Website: crate-barrel
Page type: address-validator
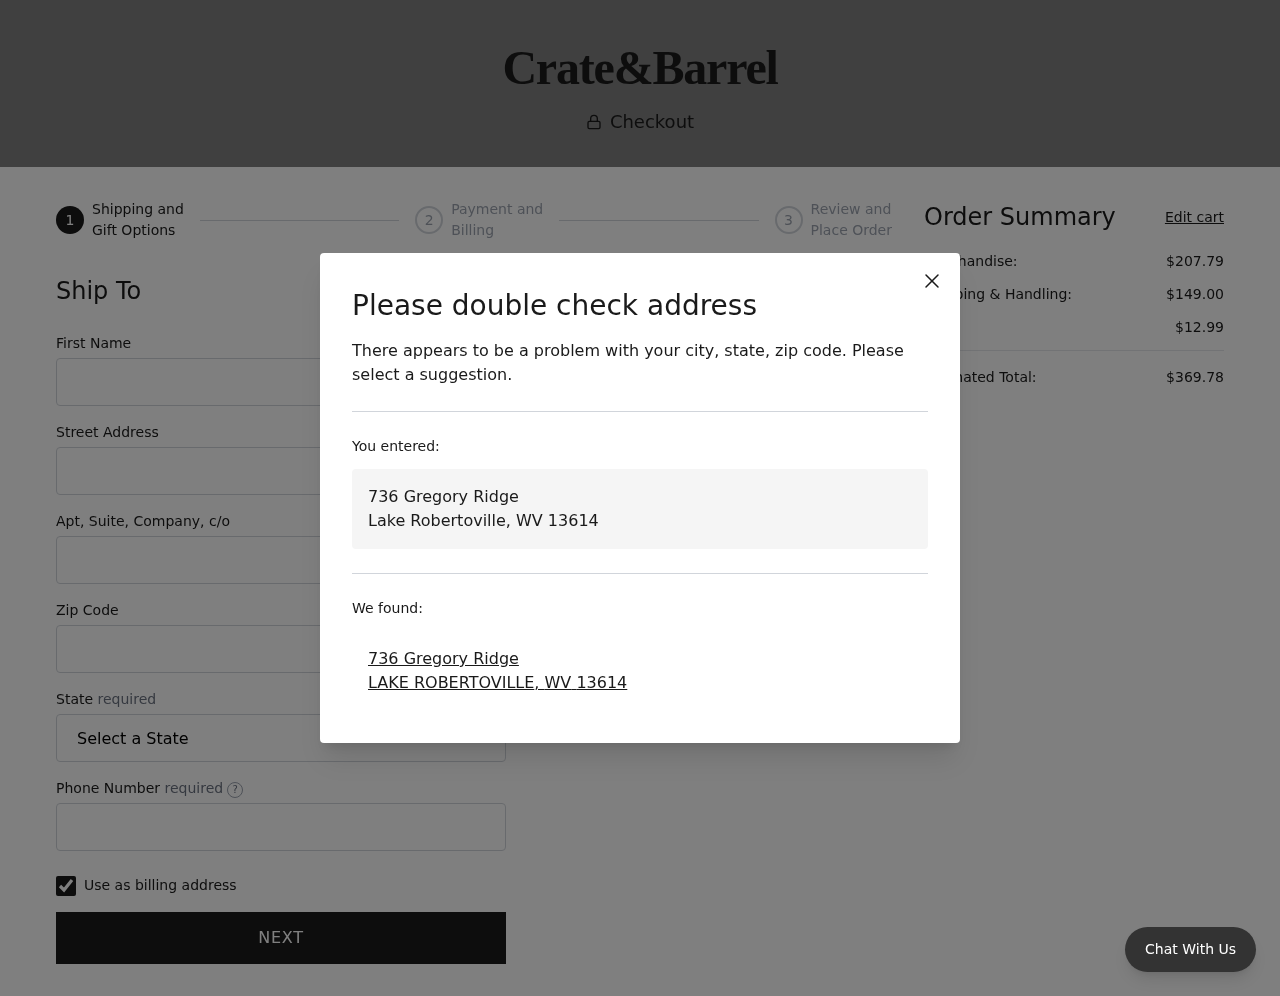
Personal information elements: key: PII_CITY
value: Lake Robertoville
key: PII_CITY
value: LAKE ROBERTOVILLE
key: PII_FIRSTNAME
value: David
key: PII_PHONE
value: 5015231340
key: PII_POSTCODE
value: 13614
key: PII_STATE
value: West Virginia
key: PII_STATE_ABBR
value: WV
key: PII_STREET
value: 736 Gregory Ridge
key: PII_STREET2
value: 0160 Jamie Green Suite 935
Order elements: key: ORDER_SUBTOTAL
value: $207.79
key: ORDER_SHIPPING_COST
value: $149.00
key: ORDER_TAX
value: $12.99
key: ORDER_TOTAL
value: $369.78